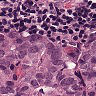
Metastatic tissue present: yes